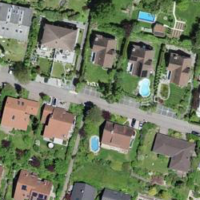
EUNIS habitat code: 55
Species observed at this site:
Nicandra physalodes